Question: I have to deal with a binary blob dbus service/server which I need to connect to via dbus (session).
The introspection of the interface is as following (obtained via 'gdbus-codegen').
We register a function to the remote so we get notified if a message has been received by the remote which is called 'message_handler'. That happens as a response on a 'send_message' command which I pass via dbus, but that works (and is thus not shown).
In a java example it is done via
'''
dbus_connection.exportObject("/", new DBusInterfaceDerivedClassFoo());
'''
and shows in 'bustle' as '(no interface) message_handler' and everything works as expected.
---

---
In the bare logs say '<none>' instead of '(no interface)'.
According to <URL> this is caused by the fact that 'gdbus-monitor' detects 'interface' being 'NULL'
'GDBus'
Things tried so far marked as comments in the code:
Code chunk:
'''
static gchar iface_xml[] =
"<node name='/'>"
" <interface name='bar.long.long.name.rxobj'>"
" <method name='message_handler' >"
" <arg type='s' direction='in'/>"
" </method>"
" <method name=isRemote' >"
" <arg type='b' direction='out'/>"
" </method>"
" </interface>"
" <interface name='org.freedesktop.DBus.Introspectable'>"
" <method name='Introspect'>"
" <arg type='s' direction='out'/>"
" </method>"
" </interface>"
" <interface name='org.freedesktop.DBus.Peer'>"
" <method name='Ping'>"
" </method>"
" </interface>"
"</node>";
GError *error = NULL;
GDBusConnection *con = g_bus_get_sync (G_BUS_TYPE_SESSION, NULL, &error);
g_assert (!error);
GDBusNodeInfo *node_info = g_dbus_node_info_new_for_xml (iface_xml, &error);
// also tried ...de_info = NULL; // - crash, see below
g_assert (!error);
GDBusInterfaceInfo *interface_info = g_dbus_node_info_lookup_interface (node_info,
"bar.long.long.name.rxobj");
// also tried ...okup_interface (node_info, NULL); - obviously wrong
g_assert (interface_info);
guint id = g_dbus_connection_register_object (con,
(const gchar*)"/",
// also tried node_info->interfaces[0]
// also tried "" - crash
// also tried "" - crash
// also tried NULL - assert failure
interface_info,
&vtable, /*we never enter any of the callbacks*/
NULL,/*user_data*/
(GDestroyNotify)NULL,
&error);
g_assert (!error);
GMainLoop *loop = g_main_loop_new (...);
g_main_loop_run (loop);
...
'''
No matter of what I commented out I never even entered the callbacks specified in 'vtable'.
Thanks in advance for any tips.
Additional info: The remote uses qtdbus as far as I can say if that does matter.
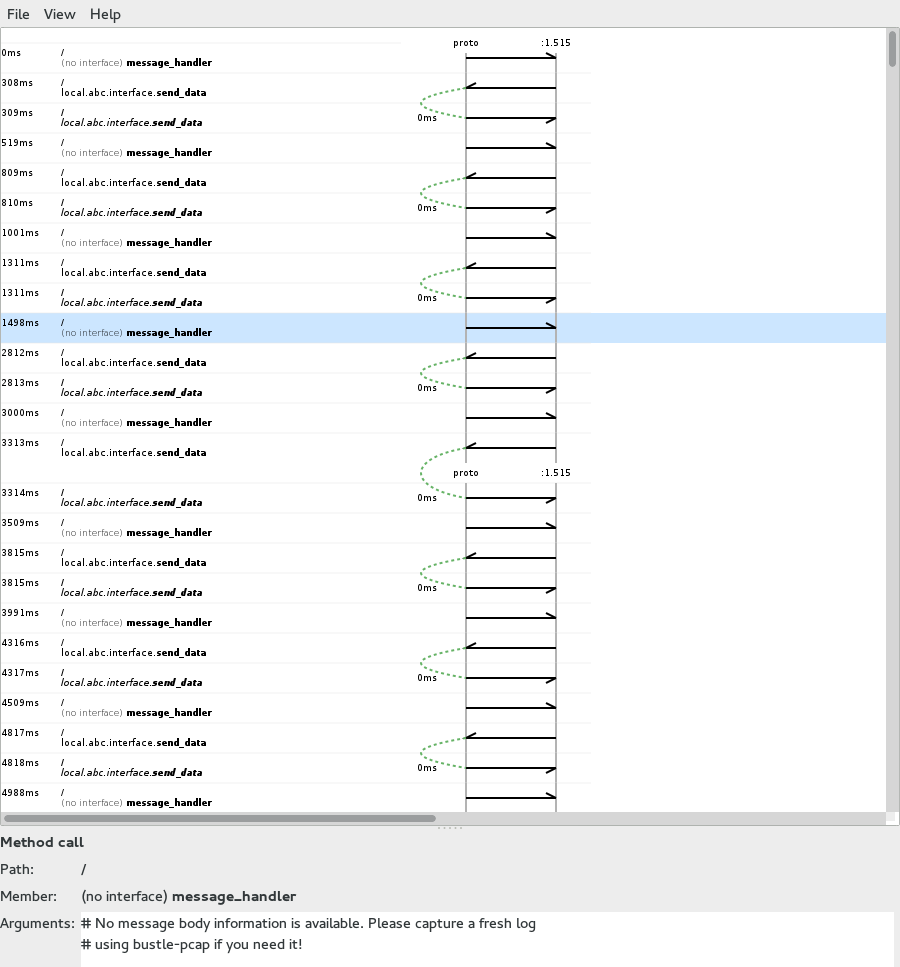
Answer: It is not about exporting the interface on NULL interface (not covered by the spec), but about the service/server actually handling such a call properly.
This was not yet implemented in gdbus, filed a bug (including patch) <URL>